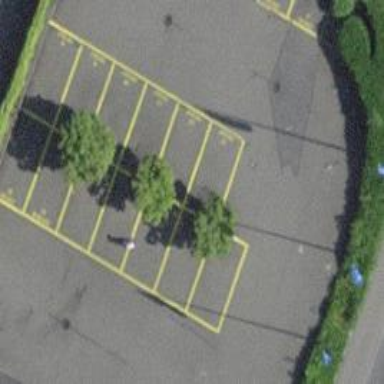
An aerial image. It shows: Parking area.